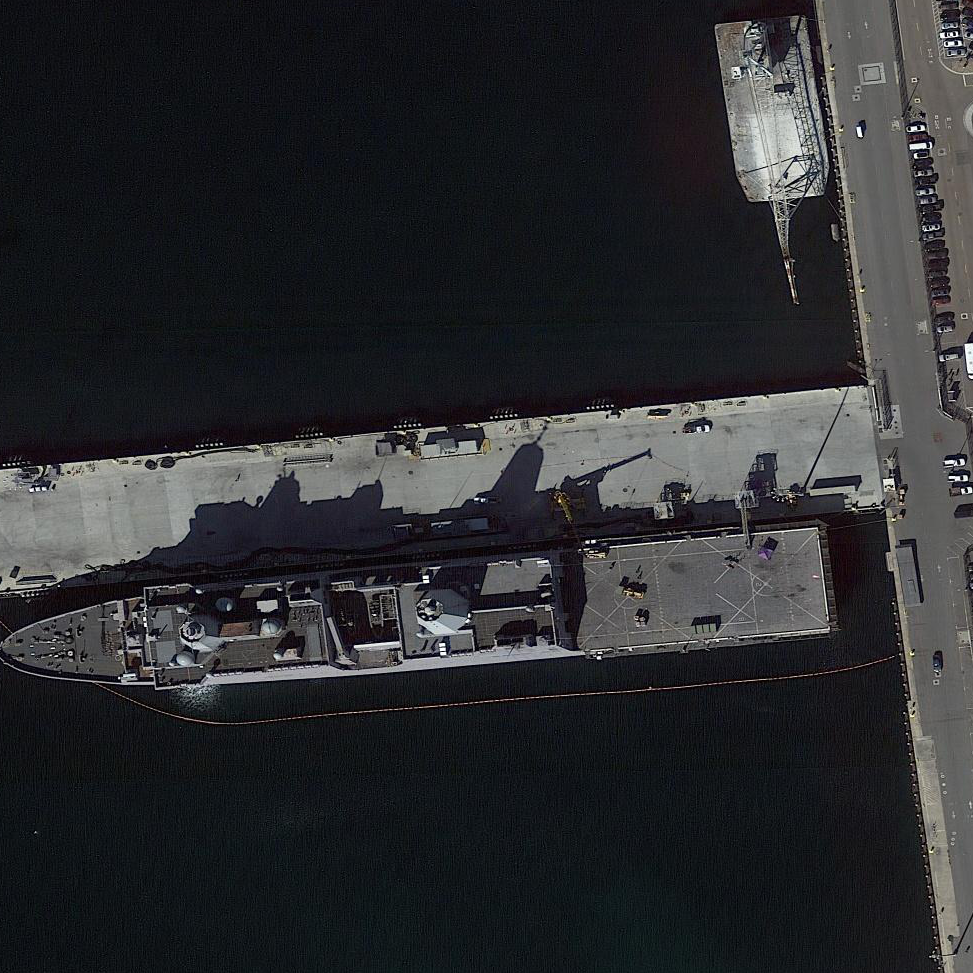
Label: San_Antonio-class_transport_dock